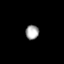
Tissue: prostate
Cell type: T cells
Senescence score: 0.2582
Nuclear area (px): 187
Mean DAPI intensity: 165.701